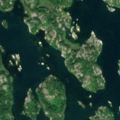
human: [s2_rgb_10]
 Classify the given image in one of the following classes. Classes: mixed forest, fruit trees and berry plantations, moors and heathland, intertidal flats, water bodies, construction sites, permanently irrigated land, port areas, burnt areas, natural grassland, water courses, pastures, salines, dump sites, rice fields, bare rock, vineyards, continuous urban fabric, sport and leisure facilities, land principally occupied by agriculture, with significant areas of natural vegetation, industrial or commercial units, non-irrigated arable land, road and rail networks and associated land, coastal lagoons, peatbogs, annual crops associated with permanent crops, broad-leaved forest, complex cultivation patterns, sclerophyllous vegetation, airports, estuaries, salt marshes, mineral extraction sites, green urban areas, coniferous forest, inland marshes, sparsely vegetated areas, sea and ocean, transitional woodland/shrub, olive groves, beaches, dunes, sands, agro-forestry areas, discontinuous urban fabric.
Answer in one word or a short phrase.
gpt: land principally occupied by agriculture, with significant areas of natural vegetation, broad-leaved forest, bare rock, sea and ocean